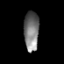
Tissue: prostate
Cell type: T cells
Senescence score: 0.7867
Nuclear area (px): 586
Mean DAPI intensity: 119.229